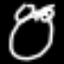
Label: clock